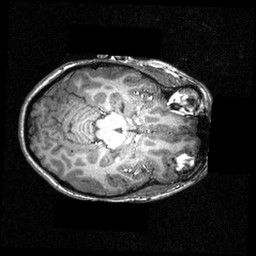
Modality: T1w
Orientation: axial
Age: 26
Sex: female
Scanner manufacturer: siemens
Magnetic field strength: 3.951 T
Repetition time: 1.5 s
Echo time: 0.00335 s